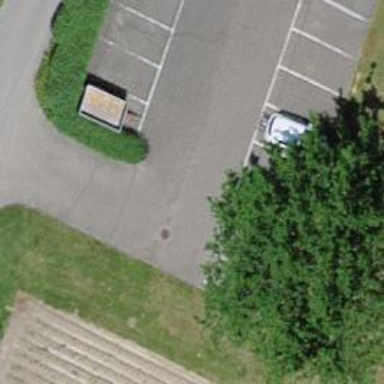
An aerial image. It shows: Road serving as parking aisle.